Interaction volume radius: 10 \u00c5
Interaction volume height: 25 \u00c5
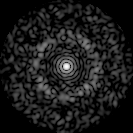
Disorder parameter: 0.8263